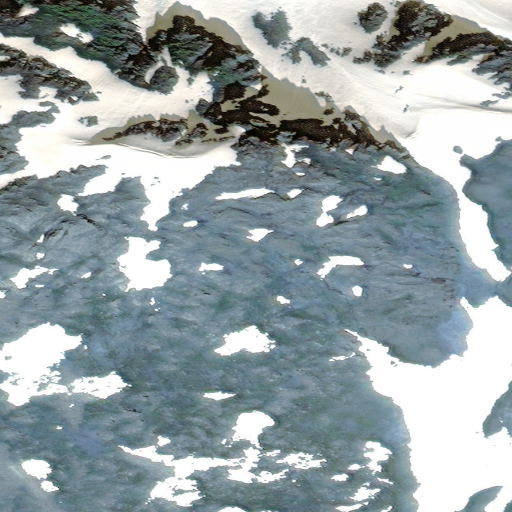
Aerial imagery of mountain in Alaska named Mine Mountain containing only unknown